Question: I am trying to upload file to GitHub via GITHub API (<URL>"}". When I went to github and tried to delete file using website it gave me below error. I can do workaround with reset head to previous version and move on. But I am trying to understand what caused this behavior and how can I prevent same in future. Neither Google nor Github Help was able to answer me so looking for something from community. Thanks for looking into it.

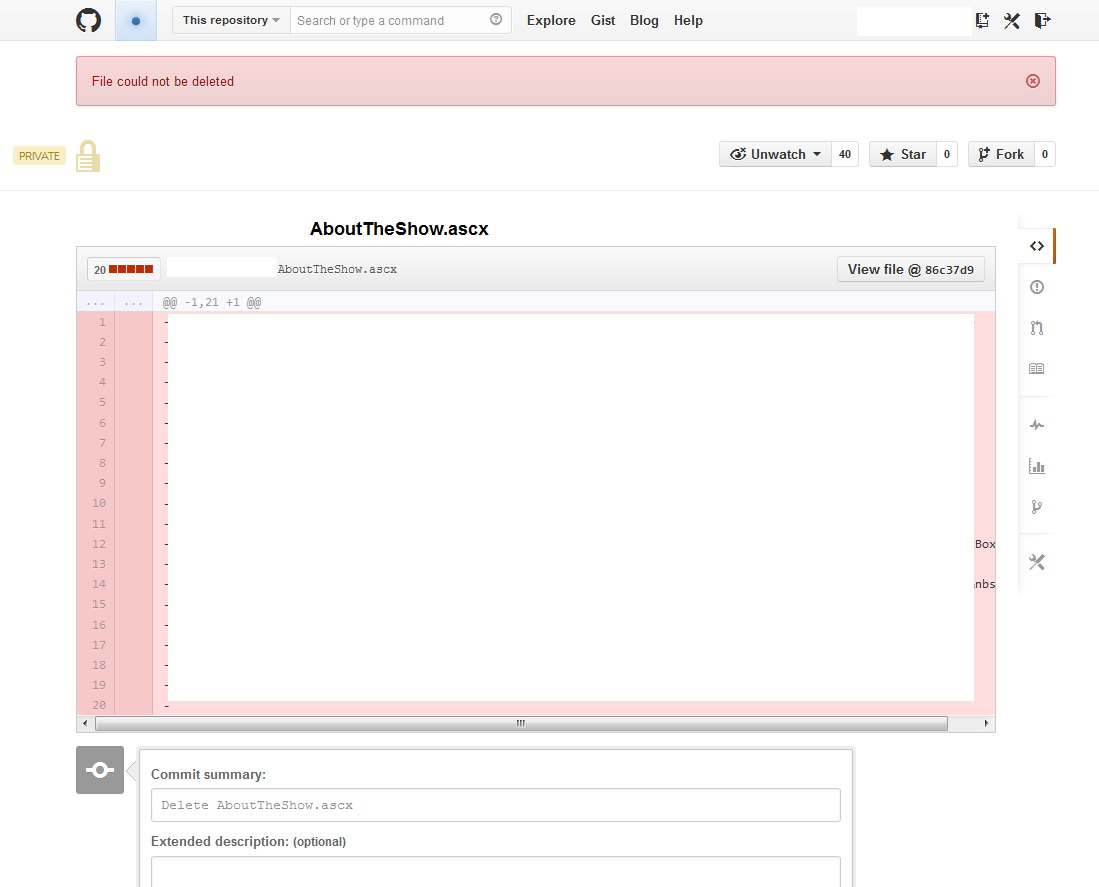
Answer: As Ivan suggested, if we try to create/update files using quick succession using API it causes mentioned behavior. Till issue is fixed we can workaround this by making thread sleep between two request. I hope it will help someone.